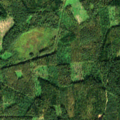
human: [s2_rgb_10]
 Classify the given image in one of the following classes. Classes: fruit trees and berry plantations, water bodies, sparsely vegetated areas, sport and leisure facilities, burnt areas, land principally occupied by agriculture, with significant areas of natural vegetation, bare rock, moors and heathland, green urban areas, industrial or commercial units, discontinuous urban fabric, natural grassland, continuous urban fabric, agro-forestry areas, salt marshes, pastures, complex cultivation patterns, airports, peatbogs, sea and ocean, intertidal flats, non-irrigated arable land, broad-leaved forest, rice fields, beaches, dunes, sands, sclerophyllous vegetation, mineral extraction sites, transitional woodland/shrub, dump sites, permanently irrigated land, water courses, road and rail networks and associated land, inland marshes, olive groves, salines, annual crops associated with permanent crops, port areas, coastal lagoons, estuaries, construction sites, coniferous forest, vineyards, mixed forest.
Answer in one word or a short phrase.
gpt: coniferous forest, mixed forest, transitional woodland/shrub